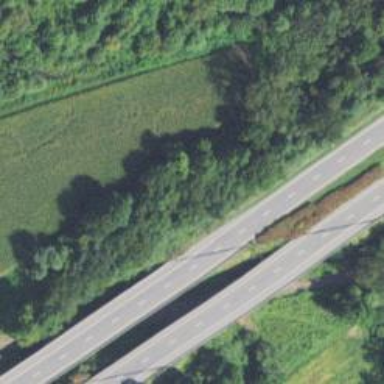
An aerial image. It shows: This image shows trunk highway that functions as expressway.